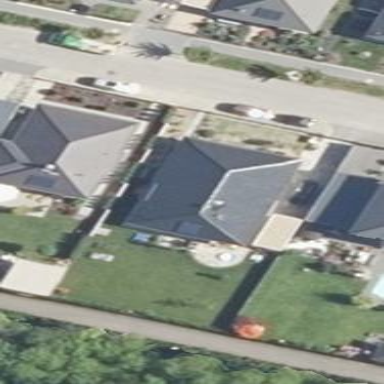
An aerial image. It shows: Black-roofed house with hipped roof.